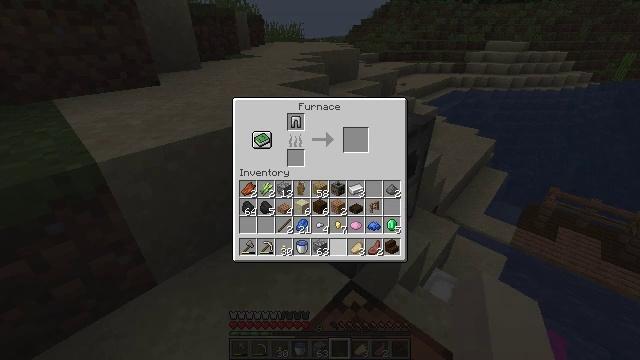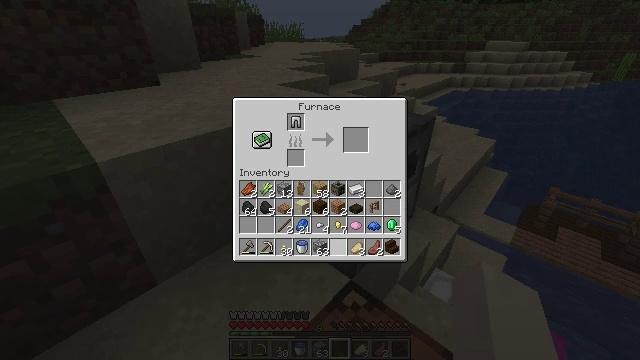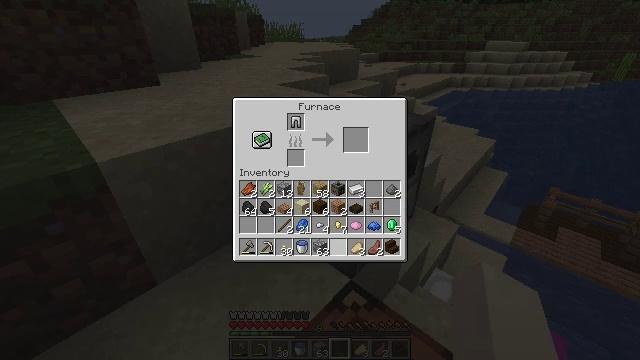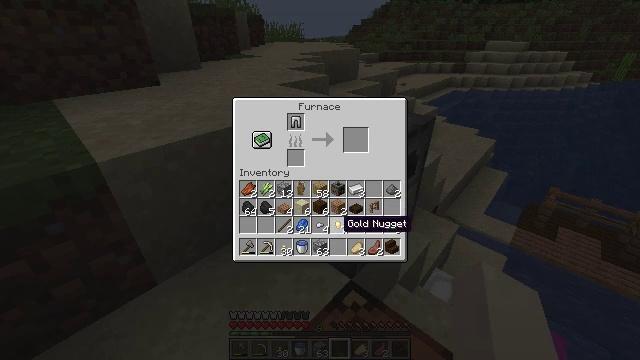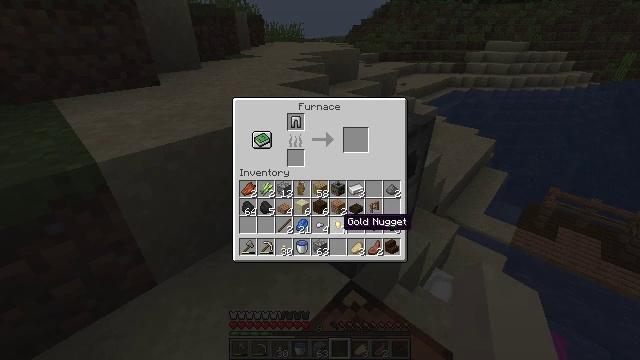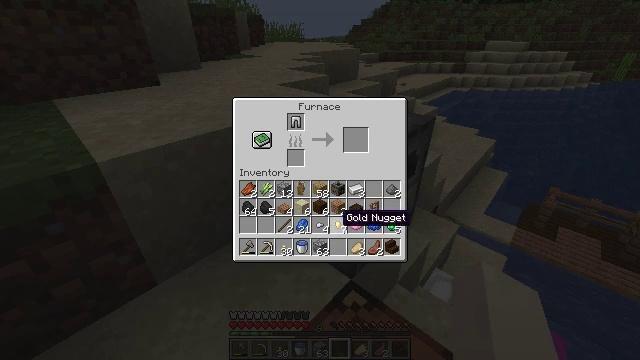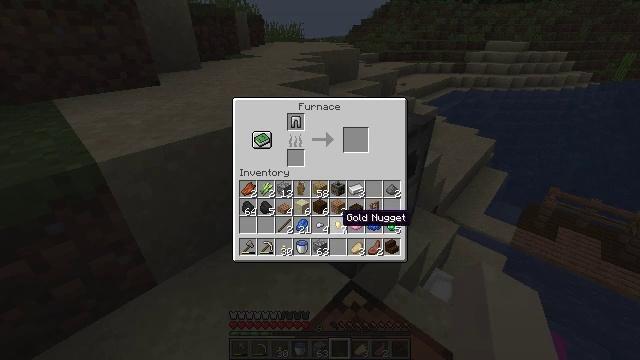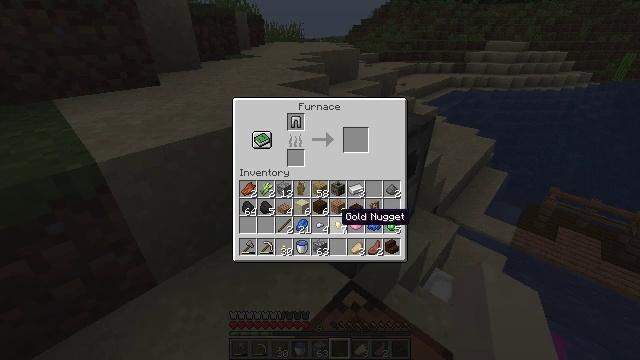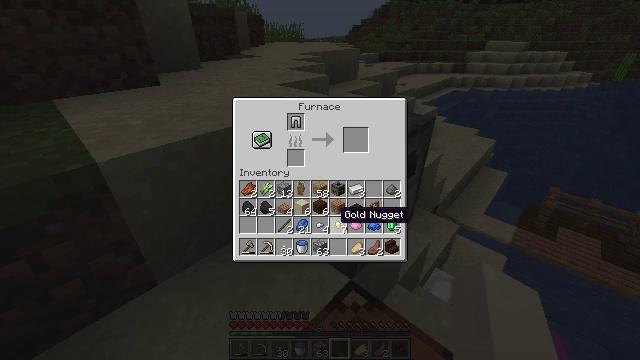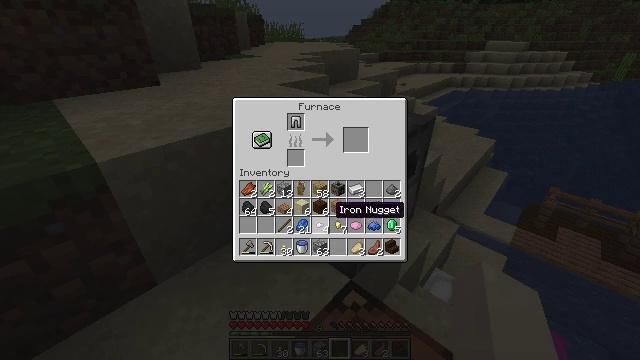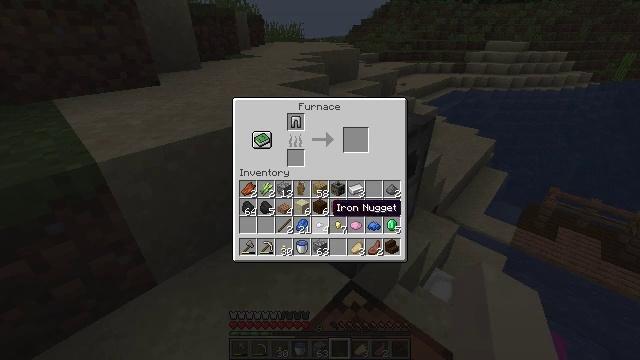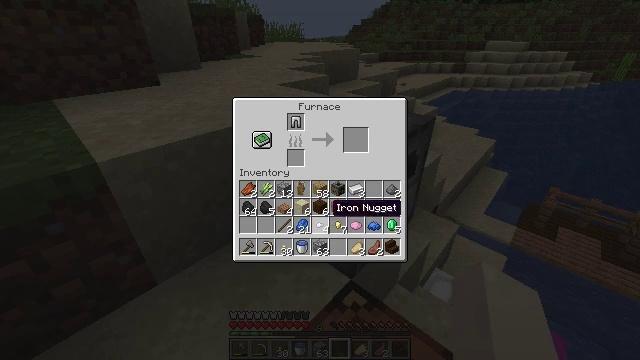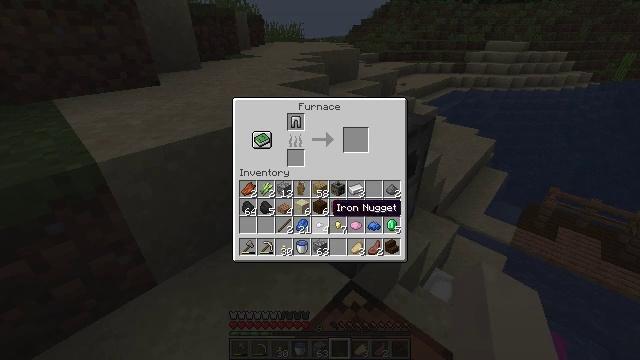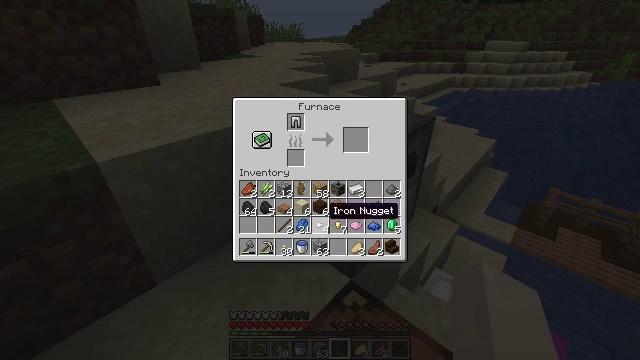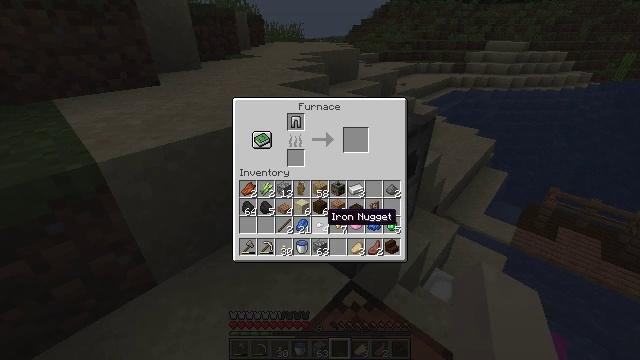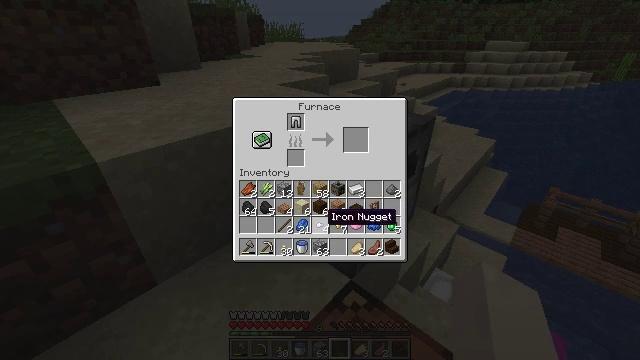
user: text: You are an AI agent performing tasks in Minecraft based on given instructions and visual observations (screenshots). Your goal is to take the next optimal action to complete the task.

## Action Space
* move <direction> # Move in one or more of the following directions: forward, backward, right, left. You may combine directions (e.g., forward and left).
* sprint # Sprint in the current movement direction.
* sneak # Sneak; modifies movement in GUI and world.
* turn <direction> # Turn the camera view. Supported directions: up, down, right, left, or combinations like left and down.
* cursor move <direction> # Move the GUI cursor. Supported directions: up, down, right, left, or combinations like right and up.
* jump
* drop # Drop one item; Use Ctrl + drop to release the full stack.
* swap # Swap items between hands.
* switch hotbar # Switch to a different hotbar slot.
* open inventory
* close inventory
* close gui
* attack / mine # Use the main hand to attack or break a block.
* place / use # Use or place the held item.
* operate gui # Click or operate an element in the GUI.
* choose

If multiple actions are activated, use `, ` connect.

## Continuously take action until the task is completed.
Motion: motion action
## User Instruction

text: Drop a jungle fence.
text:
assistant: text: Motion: sneak
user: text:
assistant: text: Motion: sneak
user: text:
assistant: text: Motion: sneak, cursor move up
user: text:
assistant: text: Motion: sneak
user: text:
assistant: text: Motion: sneak
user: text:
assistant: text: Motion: sneak
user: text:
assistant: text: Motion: sneak
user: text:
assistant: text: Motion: sneak
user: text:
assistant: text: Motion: sneak
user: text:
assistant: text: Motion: sneak
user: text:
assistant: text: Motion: sneak
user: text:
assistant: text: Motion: sneak
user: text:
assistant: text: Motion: sneak
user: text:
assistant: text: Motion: sneak
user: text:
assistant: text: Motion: sneak
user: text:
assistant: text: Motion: sneak
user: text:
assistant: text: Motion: sneak
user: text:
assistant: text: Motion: sneak, cursor move left
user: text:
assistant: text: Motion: sneak
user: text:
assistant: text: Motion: sneak
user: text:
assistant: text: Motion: sneak, cursor move right
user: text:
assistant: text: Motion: sneak
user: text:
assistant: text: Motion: sneak
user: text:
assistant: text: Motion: sneak
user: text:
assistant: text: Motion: sneak, cursor move left
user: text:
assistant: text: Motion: sneak
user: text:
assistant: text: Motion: sneak
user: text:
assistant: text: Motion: sneak, cursor move left
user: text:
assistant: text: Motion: sneak
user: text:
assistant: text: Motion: sneak